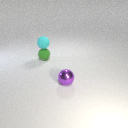
small green rubber sphere behind small purple metal sphere